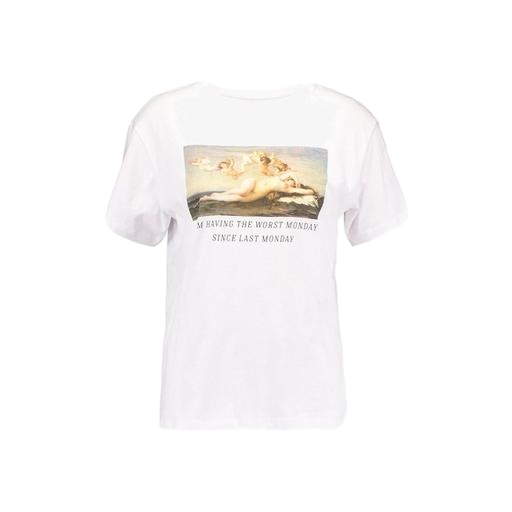
graphic tee shirt, art t-shirt, printed t-shirt, white background